Question: I have a QTP script that interacts with a webpage. Occasionally, this webpage will pop-up dialogs that interfere with the rest of the test, and need to dismissed with a simple "OK" before I can continue running the test.
Recovery Scenarios are supposed to take care of this exact situation, but try as I might, QTP will never recognize the pop-up. The recovery scenario is set to trigger upon seeing a dialog with "Window title: Message from webpage". I used the object spy so I know that this is the correct identification.
Attached is the dialog box that the webpage occasionally displays. Very simple dialog, so why won't QTP recognize it?

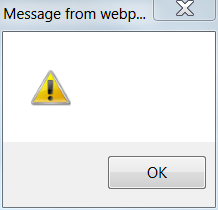
Answer: Turns out, my Recovery Scenario was built correctly, but the problem I had was that QTP didn't know when to activate the Recovery Scenarios.
Go to 'File > Settings > Recovery', highlight the recovery scenario you want to have activate, then change 'Activate recovery scenarios' to 'On every step'.
By default, the recovery scenarios are only activated when throws an error, when your throws an error.
Lastly, having the recovery scenario check every step will probably degrade performance.